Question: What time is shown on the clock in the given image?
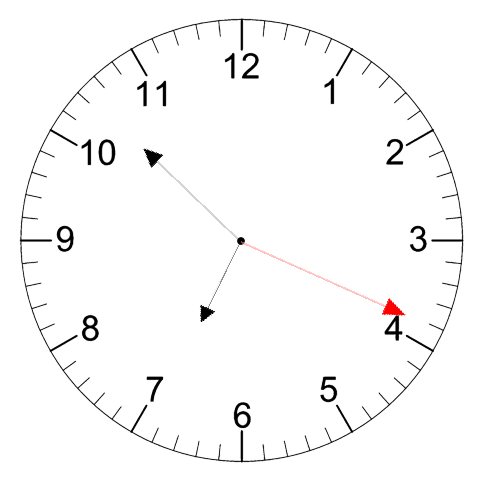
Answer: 06:52:19